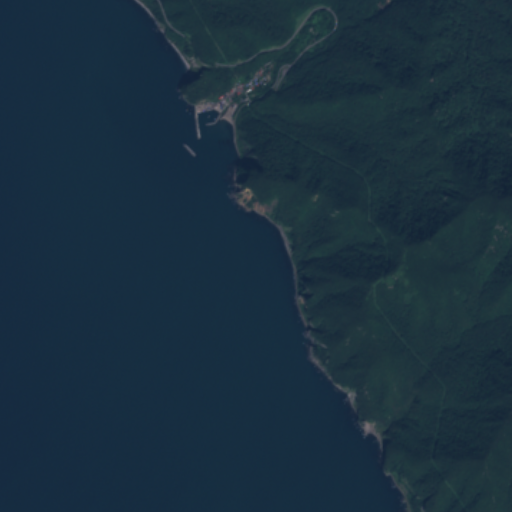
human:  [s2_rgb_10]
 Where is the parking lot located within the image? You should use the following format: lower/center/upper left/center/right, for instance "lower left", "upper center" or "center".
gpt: The parking lot is located in the upper center of the image.
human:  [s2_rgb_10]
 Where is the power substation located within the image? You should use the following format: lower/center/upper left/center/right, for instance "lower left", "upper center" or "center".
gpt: The power substation is located in the upper center of the image.
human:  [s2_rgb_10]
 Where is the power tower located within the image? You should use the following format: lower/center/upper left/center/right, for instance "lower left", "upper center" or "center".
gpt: The power tower is located in the upper center of the image.
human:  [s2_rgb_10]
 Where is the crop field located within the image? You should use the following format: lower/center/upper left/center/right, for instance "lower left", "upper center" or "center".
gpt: There is no crop field in the image.